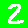
Digit: 2